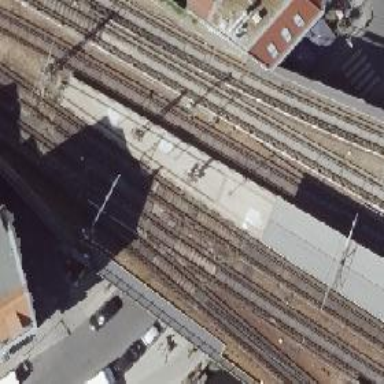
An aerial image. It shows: Bridge over rail with contact line electrification. The rail is siding with ballastless foundation.